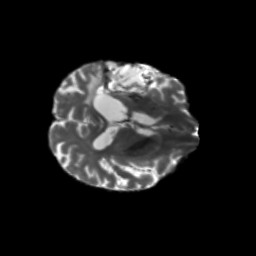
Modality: T2w
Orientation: axial
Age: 55
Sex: male
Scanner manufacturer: siemens
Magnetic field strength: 3 T
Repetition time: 5.25 s
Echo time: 0.08 s